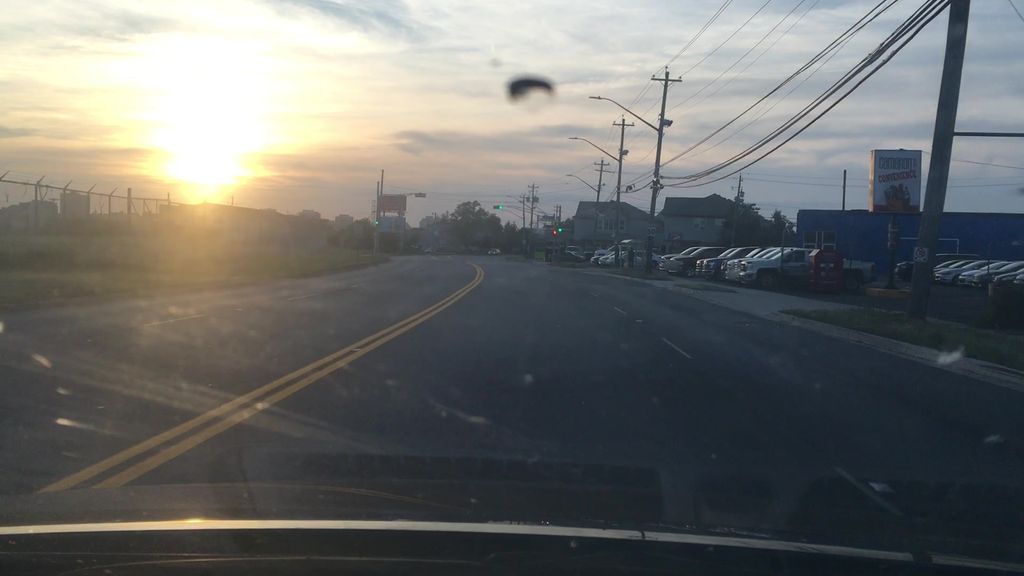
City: halifax